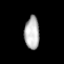
Tissue: lung
Cell type: Endothelial cells
Senescence score: 0.5732
Nuclear area (px): 478
Mean DAPI intensity: 181.889